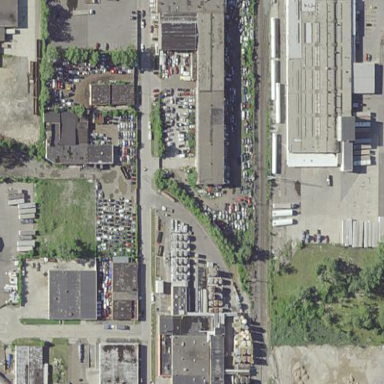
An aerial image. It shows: Industrial area designated as auto wrecker yard.